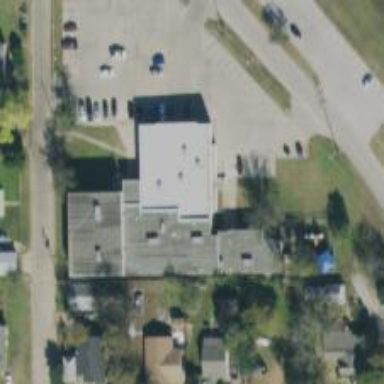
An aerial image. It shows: Public building.